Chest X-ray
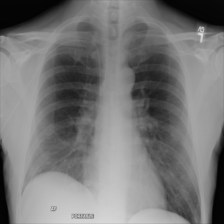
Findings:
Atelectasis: negative
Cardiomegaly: negative
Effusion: negative
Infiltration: negative
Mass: negative
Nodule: negative
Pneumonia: negative
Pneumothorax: negative
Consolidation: negative
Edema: negative
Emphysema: negative
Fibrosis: negative
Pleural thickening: negative
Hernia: negative